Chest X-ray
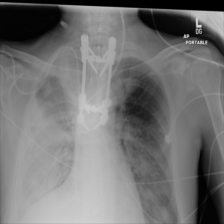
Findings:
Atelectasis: negative
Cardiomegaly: negative
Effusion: positive
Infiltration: negative
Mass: negative
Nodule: negative
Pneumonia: negative
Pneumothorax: negative
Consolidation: positive
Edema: negative
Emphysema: negative
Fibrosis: negative
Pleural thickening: negative
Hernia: negative